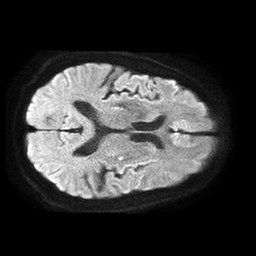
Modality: TRACE
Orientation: axial
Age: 68
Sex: male
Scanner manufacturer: philips
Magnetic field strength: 1.5 T
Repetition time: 4.6 s
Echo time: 0.08517 s